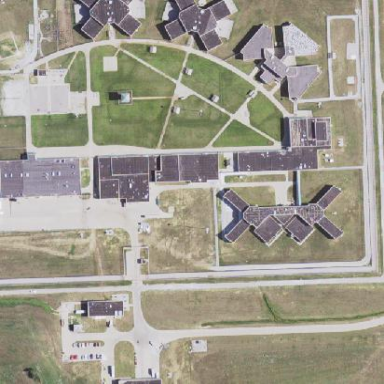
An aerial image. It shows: Prison.